Interaction volume radius: 5 \u00c5
Interaction volume height: 35 \u00c5
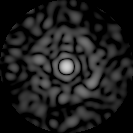
Disorder parameter: 0.8275